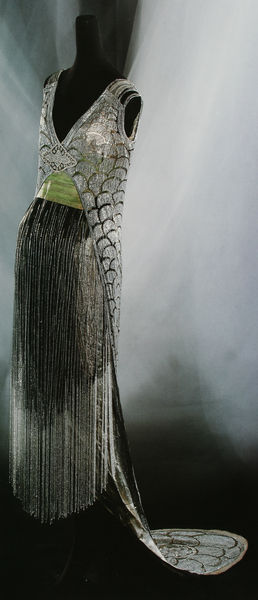
Titel: Abendkleid
Künstler: Franz Beer
Standort: Kyoto (Japan)
Institution: Kyoto Costume Institute
Schlagwörter: weiß, gelb, grün, ausschnitt, grau, kleid, schwarz, gürtel, mode, muster, rock, jacke, wand, bluse, kleidung, silber, fransen, gold, kostüm, stoff, schuppen, schleppe, taille, japan, jugendstil, transparent, weste, abendkleid, foto, fotografie, bekleidung, puppe, photo, fisch, durchsichtig, muschel, fäden, mint, tunika, v ausschnitt, ärmellos, artdeko, fashion, top, kyoto, lagen, lind, 20er, siberl, pfauenkleid